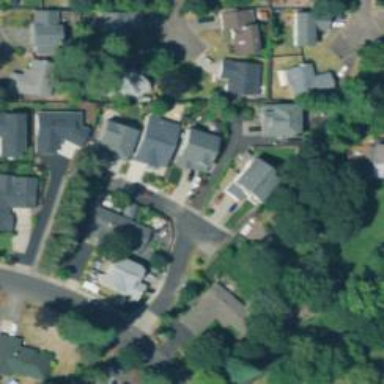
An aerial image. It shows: Residential road with sidewalk on the left.